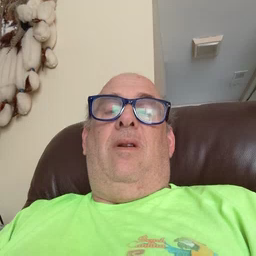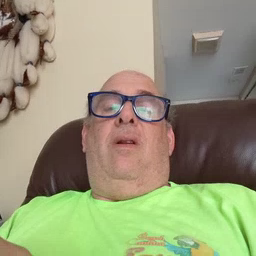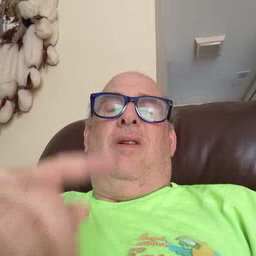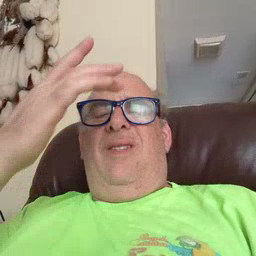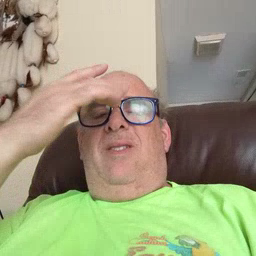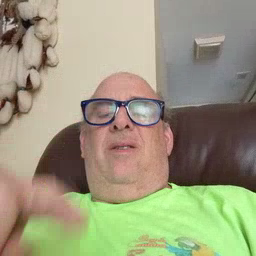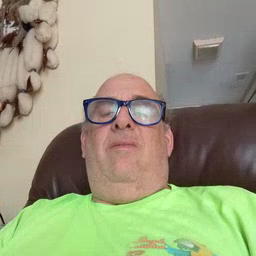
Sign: sick